Question:
How can I create this layout in Android? I need a layout with autocomplete edit text and dynamic text.
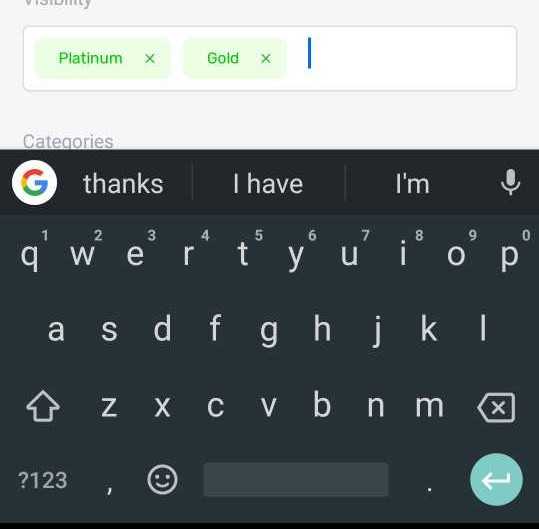
Answer: For this, you have to add custom textview and auto complete edit text on any layout at run time(dynamic time).